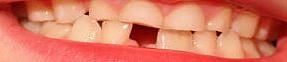
Condition: hypodontia